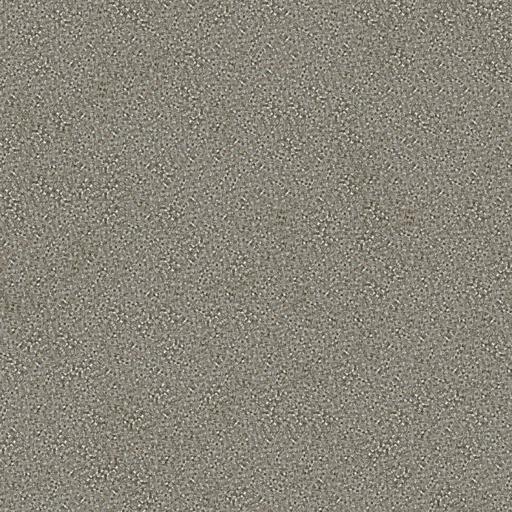
Tags: dirt dirty gravel ground large pebbles smooth stone